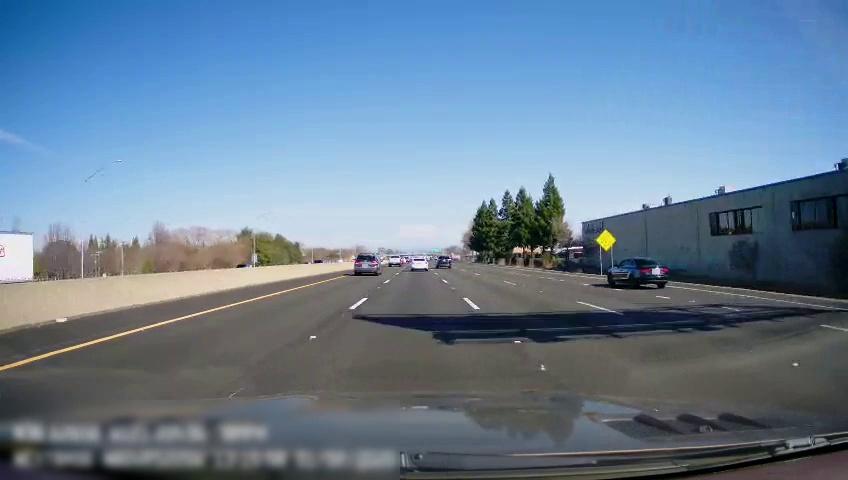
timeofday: Day
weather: Sunny
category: Drivable Space
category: Vehicles | SUV
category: Vehicles | Truck
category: Vehicles | Car
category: Vehicles | Car
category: Vehicles | SUV
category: Vehicles | Truck
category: Lanes | Current Lane
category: Lanes | Current Lane
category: Lanes | Current Lane
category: Lanes | Alternate Lane
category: Lanes | Alternate Lane
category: Lanes | Alternate Lane
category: Lanes | Alternate Lane
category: Traffic | Signs